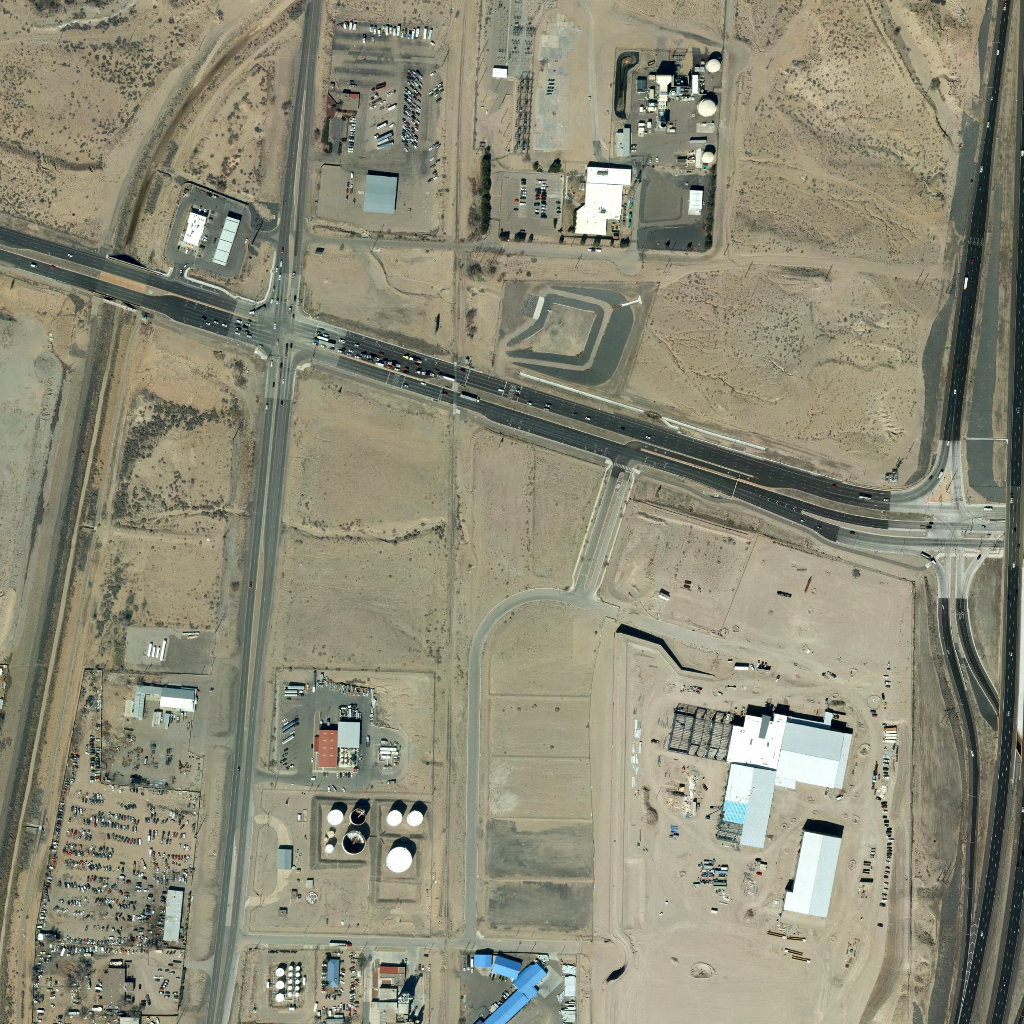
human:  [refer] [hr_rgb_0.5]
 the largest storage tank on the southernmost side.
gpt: <box>[[37, 82, 40, 85, 0]]</box>

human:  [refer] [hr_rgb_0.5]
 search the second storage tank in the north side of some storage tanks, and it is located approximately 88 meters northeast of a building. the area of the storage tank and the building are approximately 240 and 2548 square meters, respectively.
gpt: <box>[[68, 9, 69, 11, 0]]</box>